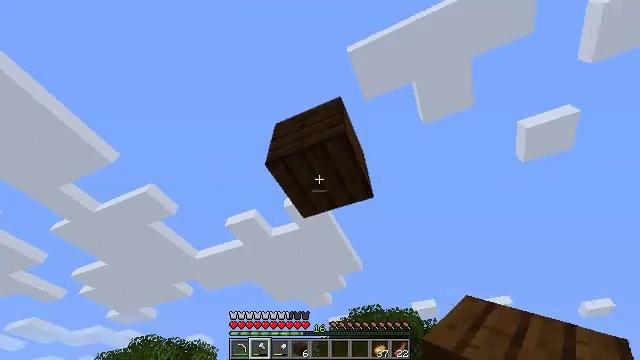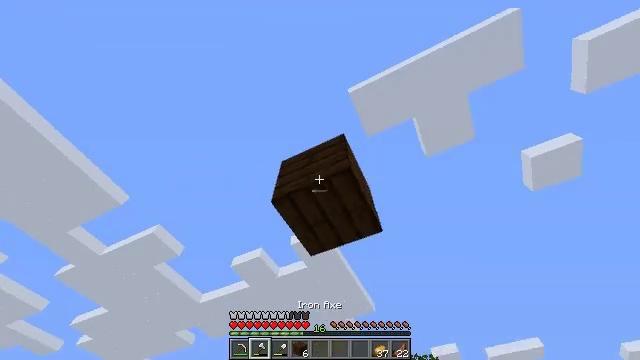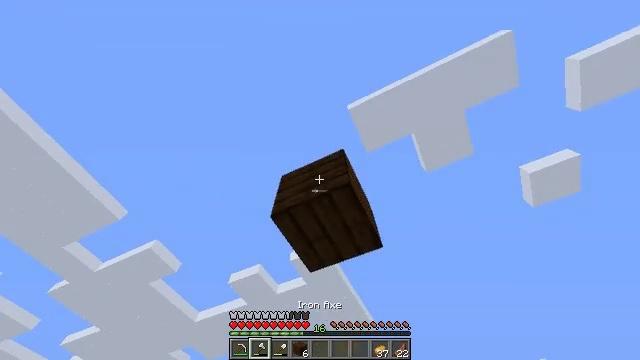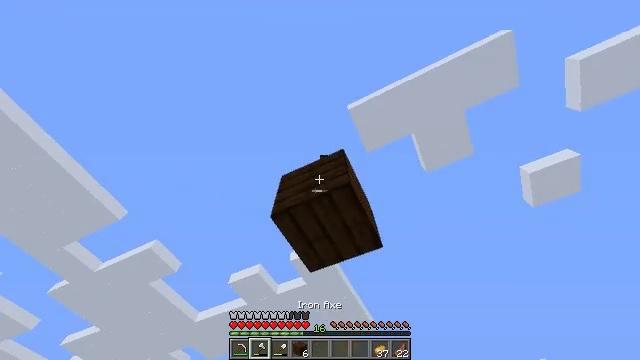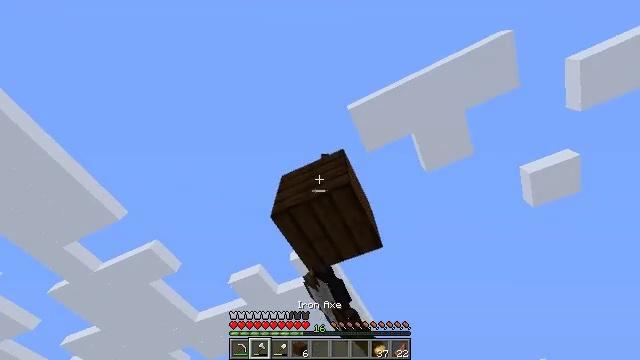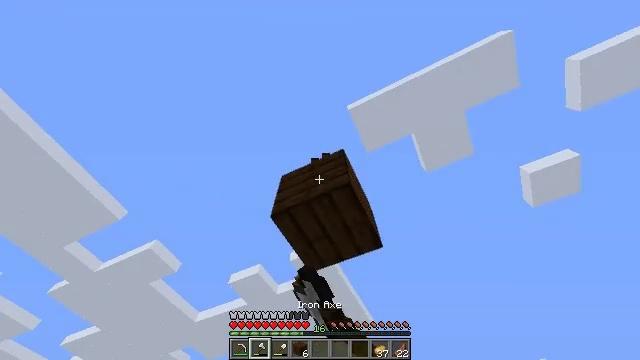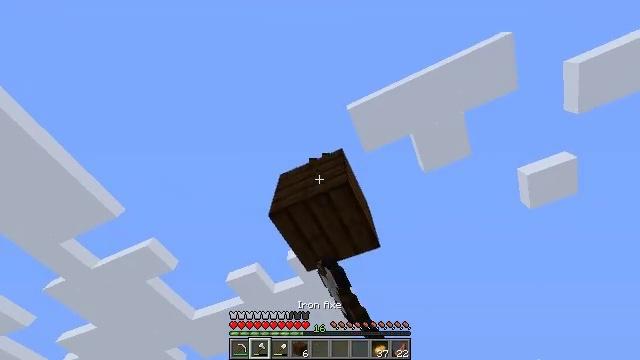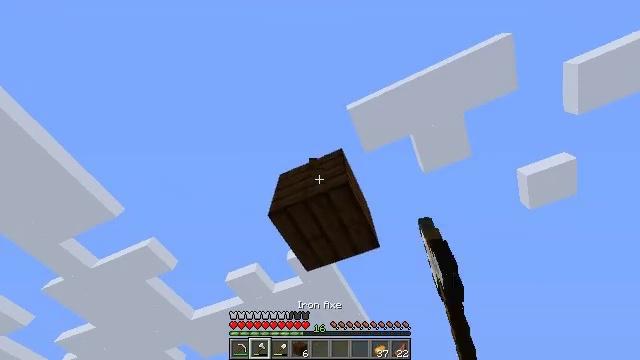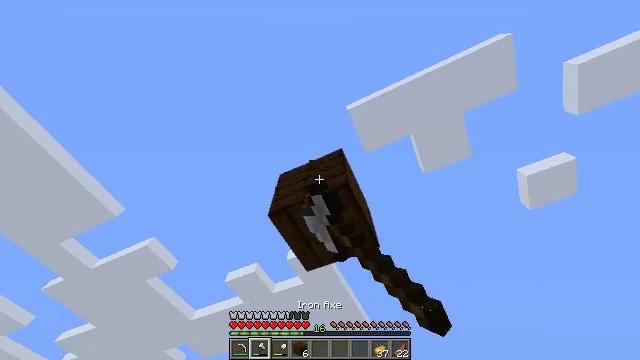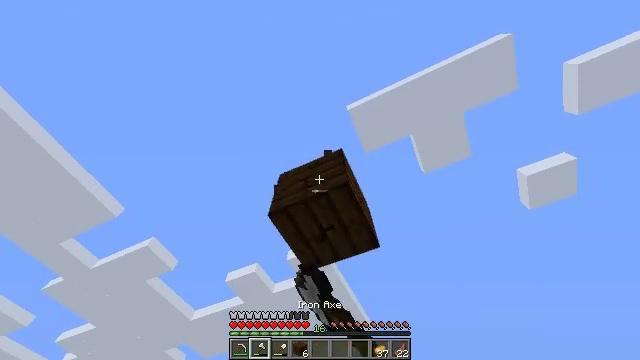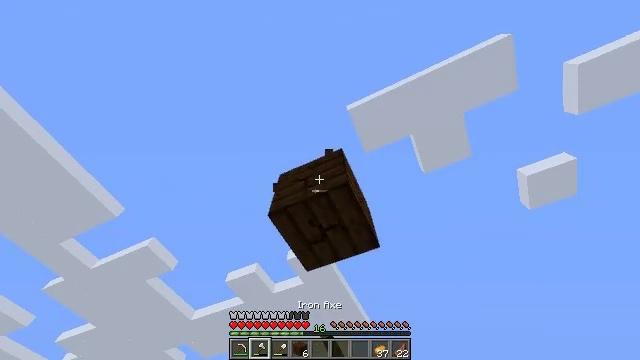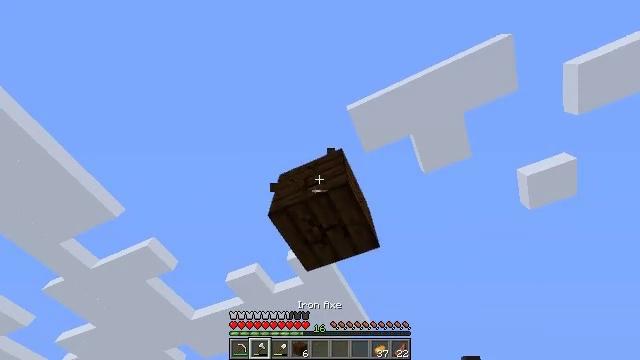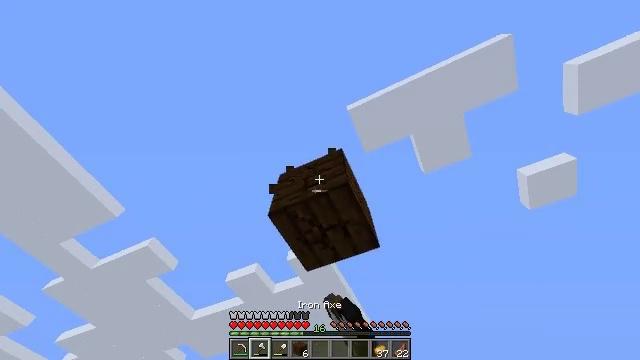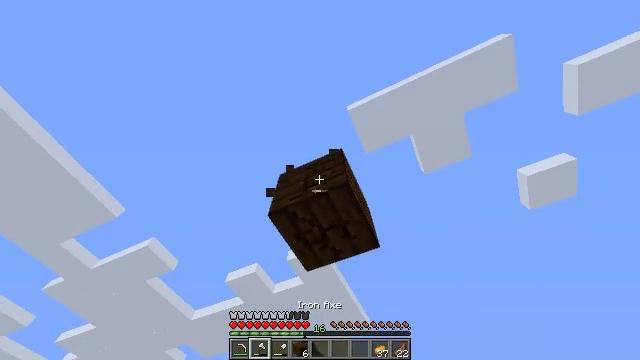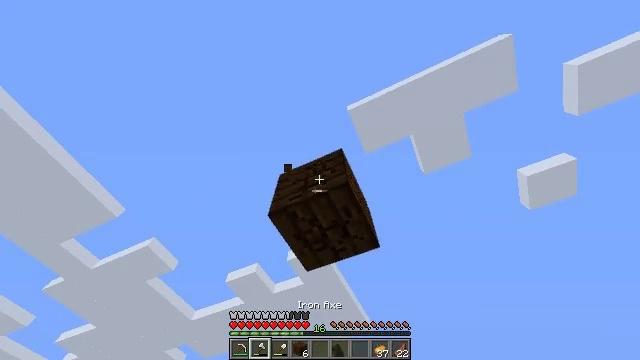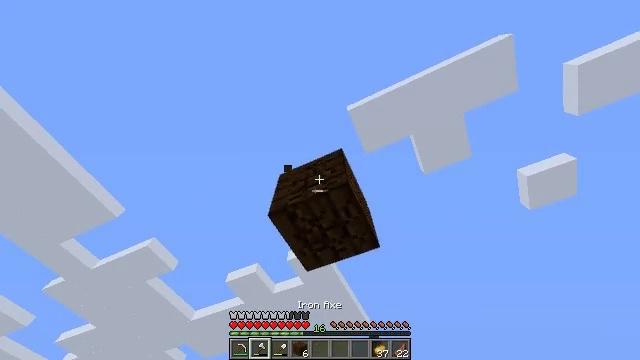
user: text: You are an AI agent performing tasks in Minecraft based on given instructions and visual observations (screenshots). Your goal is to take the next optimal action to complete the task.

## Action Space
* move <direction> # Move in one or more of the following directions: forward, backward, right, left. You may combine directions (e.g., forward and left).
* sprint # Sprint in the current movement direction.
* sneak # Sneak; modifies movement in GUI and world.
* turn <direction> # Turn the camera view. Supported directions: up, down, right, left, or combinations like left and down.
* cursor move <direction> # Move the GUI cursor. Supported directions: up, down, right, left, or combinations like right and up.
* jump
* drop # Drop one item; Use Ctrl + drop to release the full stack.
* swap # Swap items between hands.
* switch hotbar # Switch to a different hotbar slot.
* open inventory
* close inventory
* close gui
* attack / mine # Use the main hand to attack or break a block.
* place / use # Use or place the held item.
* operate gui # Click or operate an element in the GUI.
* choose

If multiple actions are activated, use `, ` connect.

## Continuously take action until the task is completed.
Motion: motion action
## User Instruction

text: Retrieve dark oak planks for building.
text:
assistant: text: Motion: turn left and up, switch to hotbar 2
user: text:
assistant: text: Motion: turn up, switch to hotbar 2
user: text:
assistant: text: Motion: attack / mine
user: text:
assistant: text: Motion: attack / mine
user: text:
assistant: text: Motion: attack / mine
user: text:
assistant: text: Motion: attack / mine
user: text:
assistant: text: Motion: attack / mine
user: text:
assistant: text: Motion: attack / mine
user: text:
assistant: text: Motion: attack / mine
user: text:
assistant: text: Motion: attack / mine
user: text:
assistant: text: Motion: attack / mine
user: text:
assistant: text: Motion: attack / mine
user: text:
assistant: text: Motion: attack / mine
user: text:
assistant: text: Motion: attack / mine
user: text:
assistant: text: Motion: attack / mine
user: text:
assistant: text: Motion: attack / mine
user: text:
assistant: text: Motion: attack / mine
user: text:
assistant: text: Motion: attack / mine
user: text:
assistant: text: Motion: attack / mine
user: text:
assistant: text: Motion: attack / mine
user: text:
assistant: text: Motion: attack / mine
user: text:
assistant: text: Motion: attack / mine
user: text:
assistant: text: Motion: attack / mine
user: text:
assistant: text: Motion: turn down
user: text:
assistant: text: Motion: turn down
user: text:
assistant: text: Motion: turn left and down
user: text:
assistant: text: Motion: turn right and down
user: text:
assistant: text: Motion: turn right and down
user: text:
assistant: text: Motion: turn down, attack / mine
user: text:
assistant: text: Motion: turn down, attack / mine